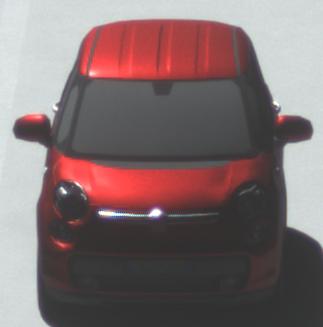
Make: Fiat
Model: 500L 1.4 16V
Detailed model: 500L (199)
Model produced from: 2012/10
Model produced until: 2017/05
Doors: 5
Color: red
Road condition: dry road
Daytime: midday
Contrast: high contrast